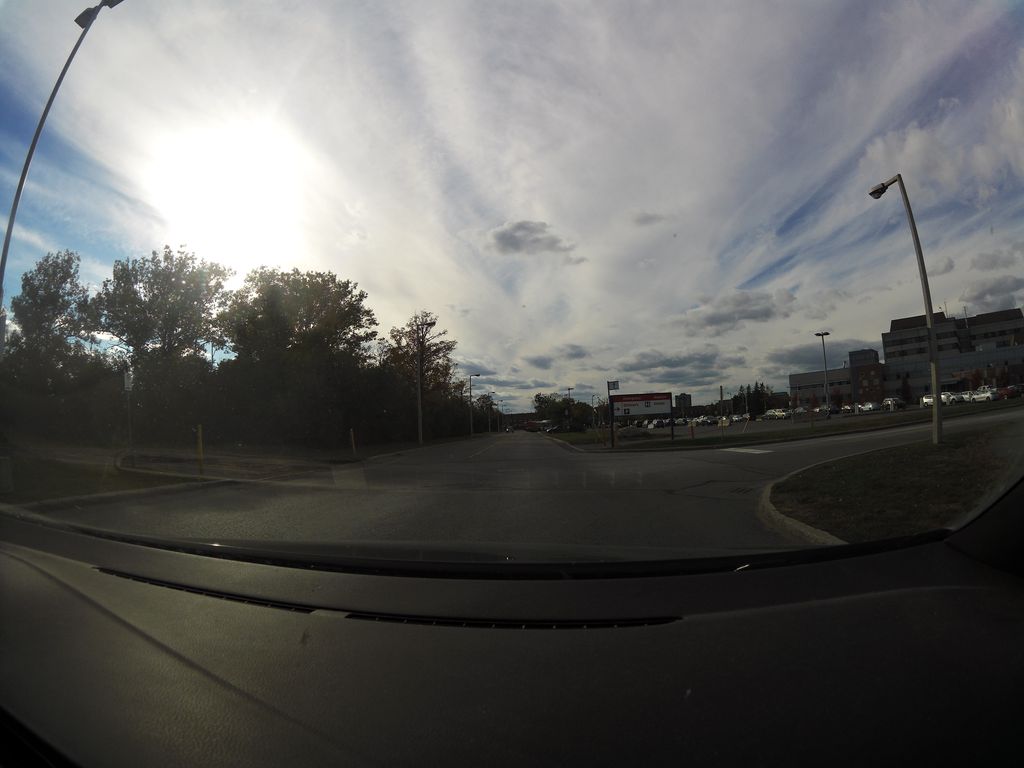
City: ottawa-gatineau